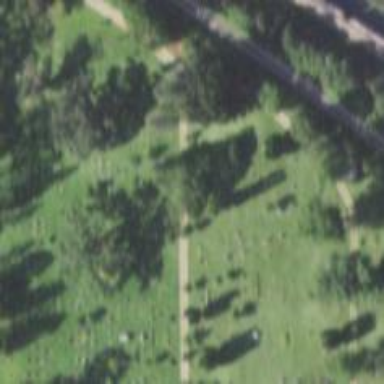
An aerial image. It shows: Cemetery.